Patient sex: M
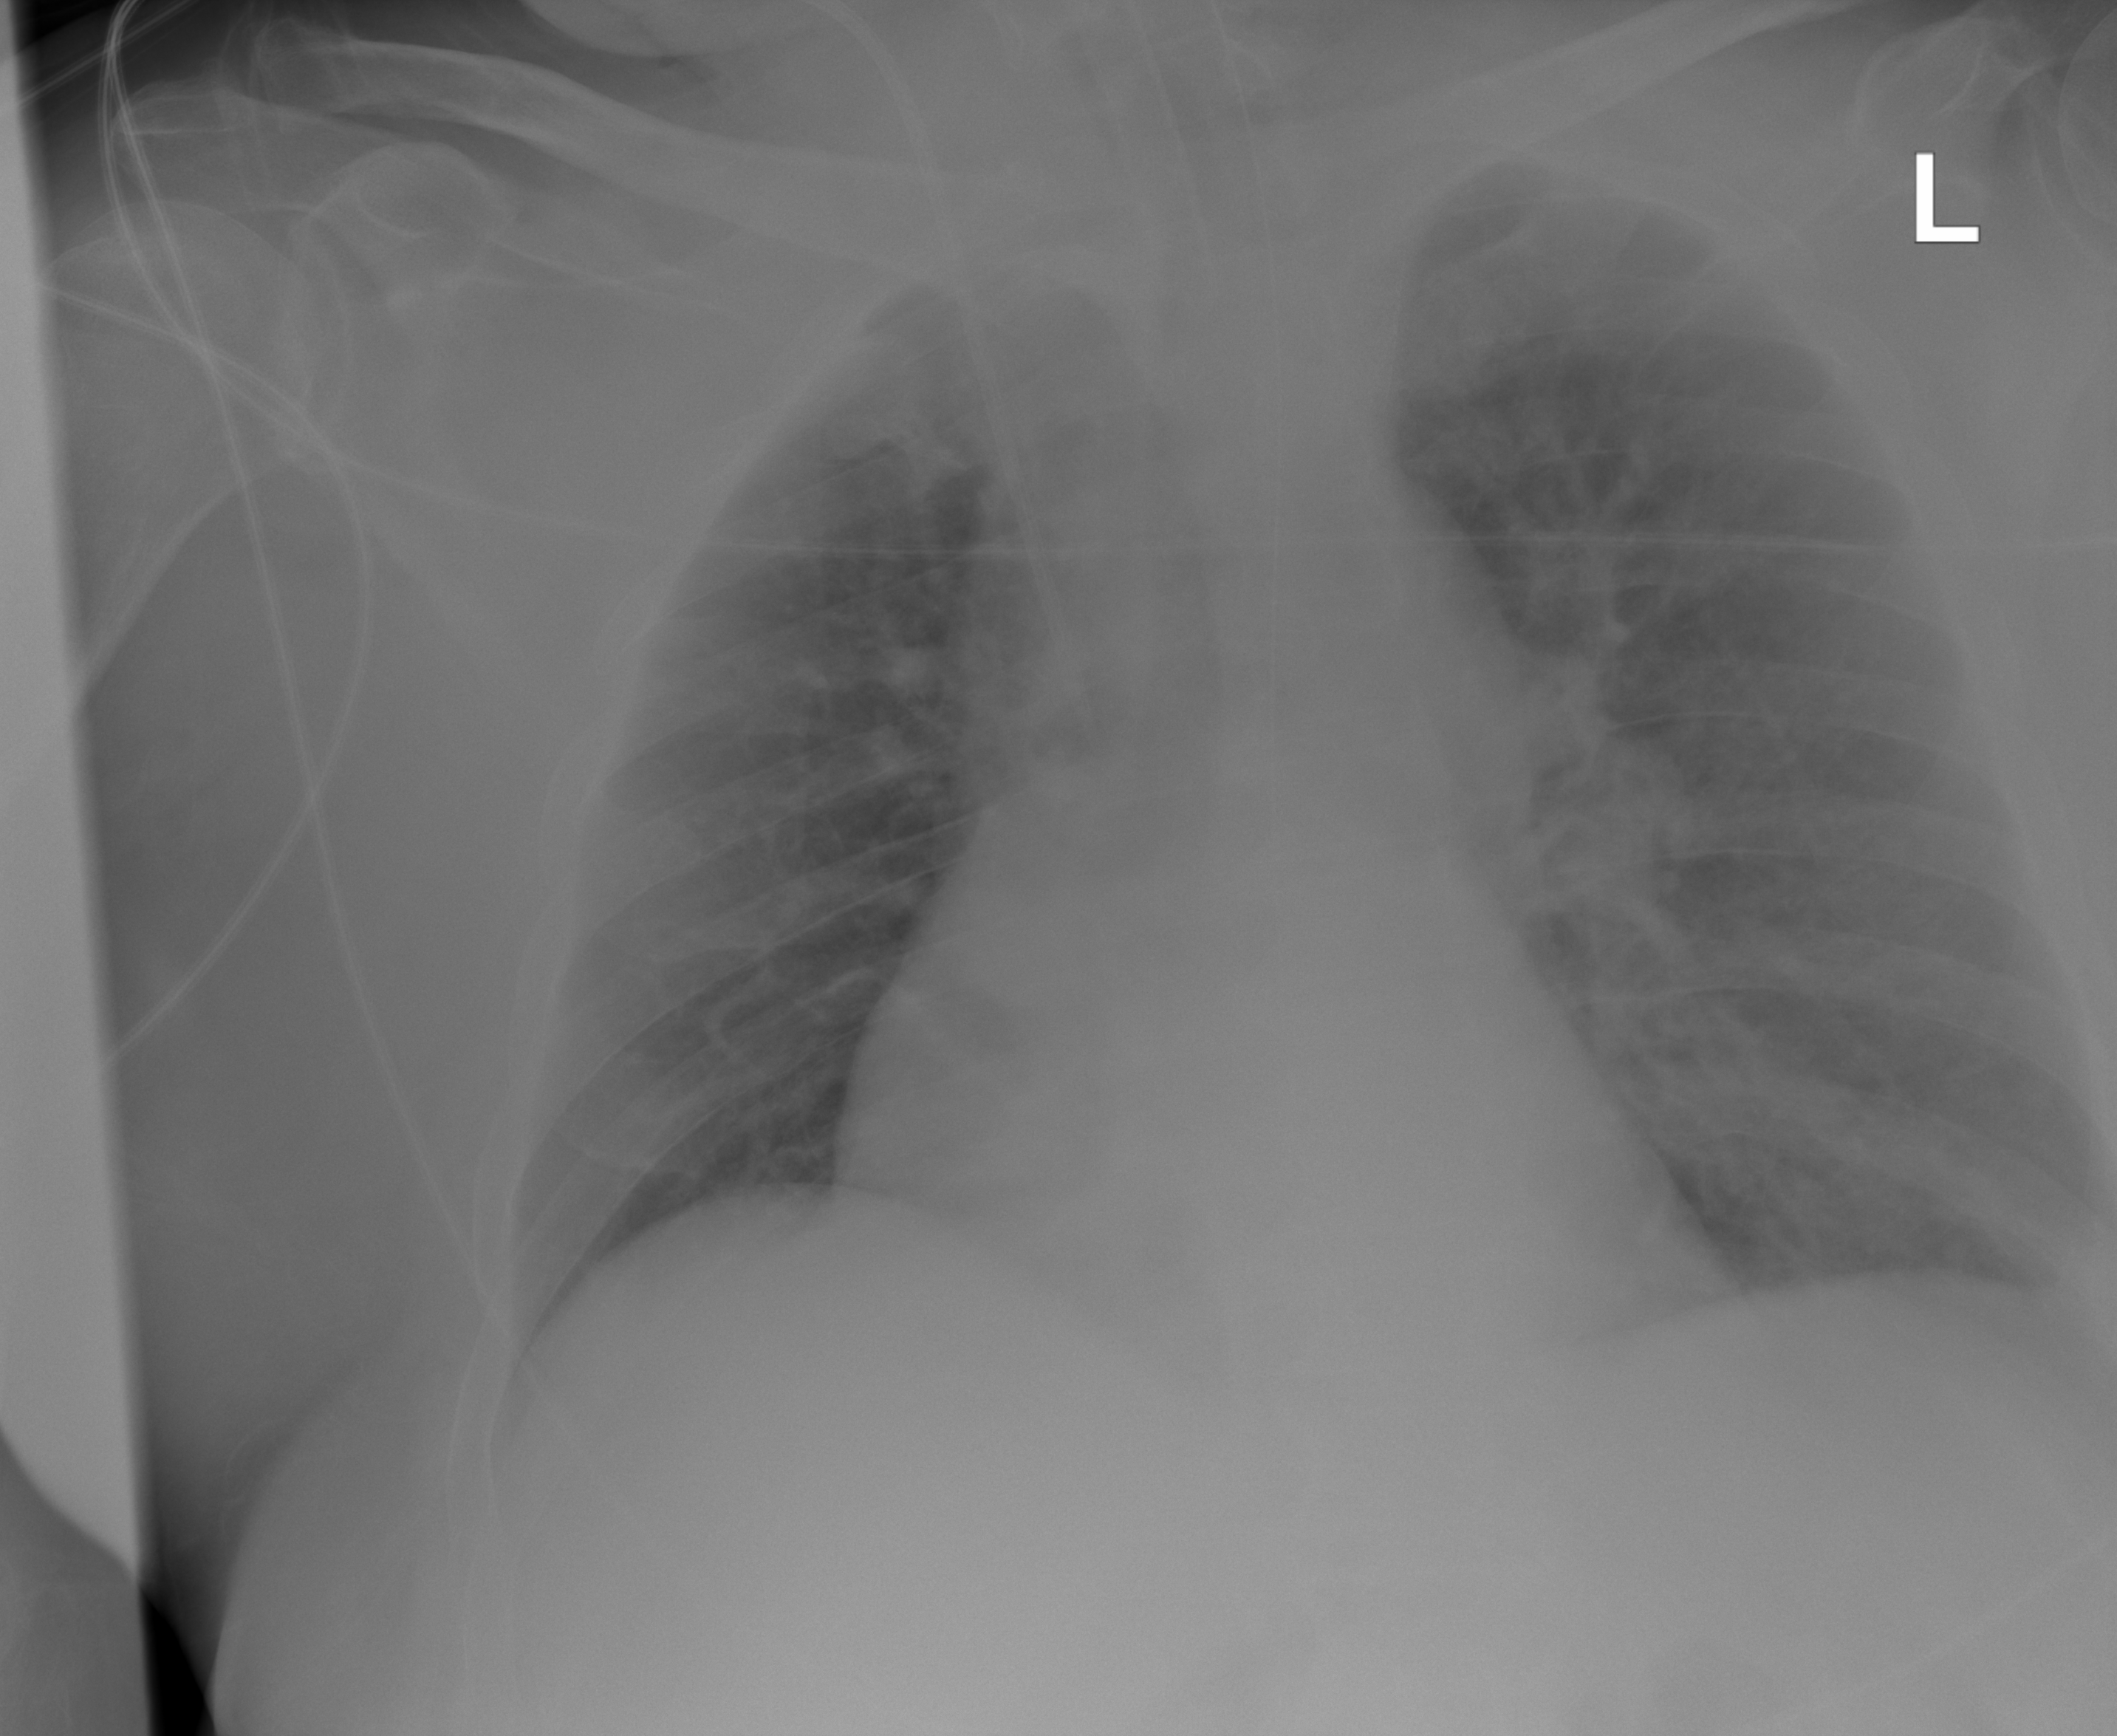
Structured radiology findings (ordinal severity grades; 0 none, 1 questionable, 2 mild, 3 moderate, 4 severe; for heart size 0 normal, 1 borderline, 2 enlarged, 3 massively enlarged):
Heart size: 0
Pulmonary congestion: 2
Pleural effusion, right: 0
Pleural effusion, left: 0
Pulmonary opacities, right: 0
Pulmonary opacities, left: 0
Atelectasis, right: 0
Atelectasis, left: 0